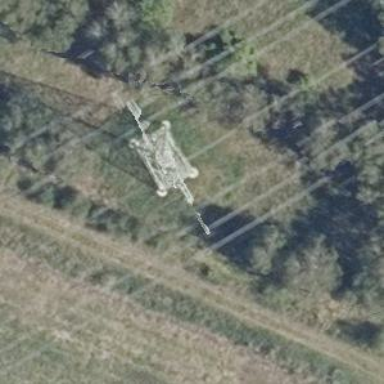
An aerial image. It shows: Power line in the image.